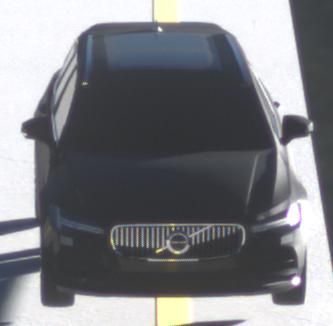
Make: Volvo
Model: V90
Detailed model: -
Model produced from: 2016
Model produced until: 2020
Doors: 5
Color: black
Road condition: dry road
Daytime: sunrise or sunset
Contrast: high contrast